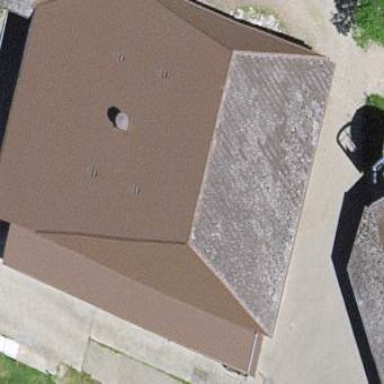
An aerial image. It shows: Rural barn.